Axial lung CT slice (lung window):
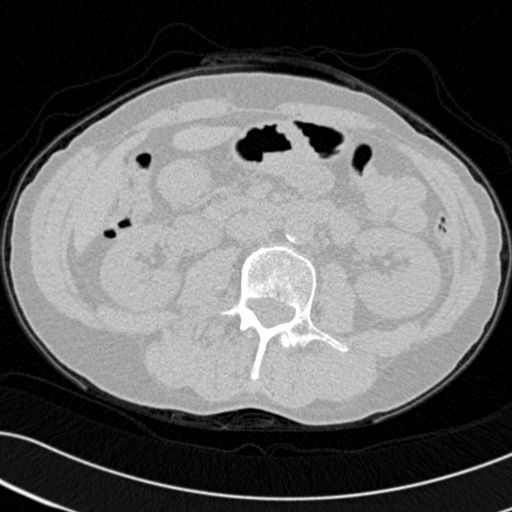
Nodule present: no